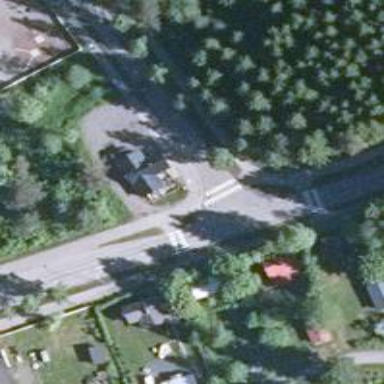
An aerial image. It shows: Road with "give way" sign.